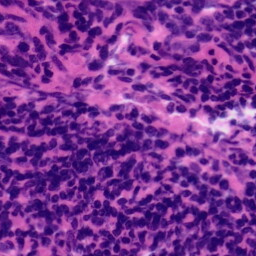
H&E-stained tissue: Tonsil